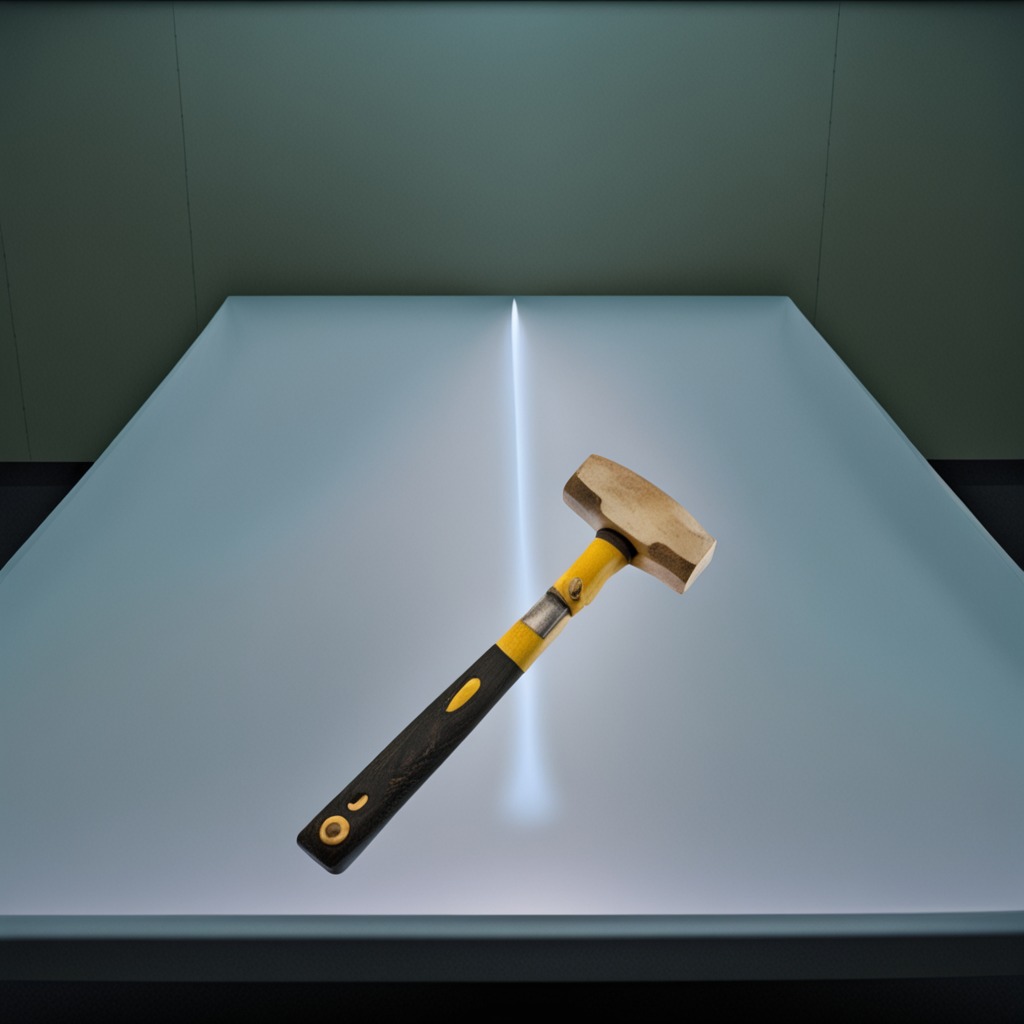
A hammer is lying on the table in a railway signal maintenance room.